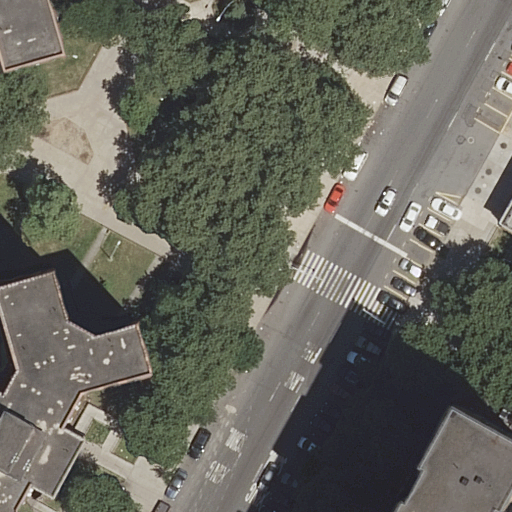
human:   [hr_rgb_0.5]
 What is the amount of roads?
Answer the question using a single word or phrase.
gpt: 9

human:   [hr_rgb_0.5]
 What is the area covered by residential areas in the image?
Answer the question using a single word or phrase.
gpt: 6978m2

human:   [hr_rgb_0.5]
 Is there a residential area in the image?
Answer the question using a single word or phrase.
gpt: yes

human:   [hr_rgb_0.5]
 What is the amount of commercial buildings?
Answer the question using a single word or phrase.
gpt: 0

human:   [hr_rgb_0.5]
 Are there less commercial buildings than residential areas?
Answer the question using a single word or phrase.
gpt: yes

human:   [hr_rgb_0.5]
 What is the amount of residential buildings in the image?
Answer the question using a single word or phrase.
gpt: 3

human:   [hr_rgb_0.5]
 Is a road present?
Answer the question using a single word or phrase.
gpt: yes

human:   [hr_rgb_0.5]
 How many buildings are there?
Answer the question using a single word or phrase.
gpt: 4

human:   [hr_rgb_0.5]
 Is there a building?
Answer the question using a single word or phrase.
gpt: yes

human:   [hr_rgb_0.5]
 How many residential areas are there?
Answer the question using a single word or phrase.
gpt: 2

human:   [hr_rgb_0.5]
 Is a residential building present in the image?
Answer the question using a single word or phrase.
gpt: yes

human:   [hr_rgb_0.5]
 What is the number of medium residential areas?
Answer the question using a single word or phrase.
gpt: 0

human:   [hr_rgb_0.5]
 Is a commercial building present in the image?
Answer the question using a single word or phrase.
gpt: no

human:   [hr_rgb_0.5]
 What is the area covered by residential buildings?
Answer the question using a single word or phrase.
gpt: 1226m2

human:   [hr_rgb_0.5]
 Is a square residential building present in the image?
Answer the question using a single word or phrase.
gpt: no

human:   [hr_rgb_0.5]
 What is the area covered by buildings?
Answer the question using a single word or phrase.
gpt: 1229m2

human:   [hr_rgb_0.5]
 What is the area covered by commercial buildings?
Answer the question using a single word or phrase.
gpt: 0m2

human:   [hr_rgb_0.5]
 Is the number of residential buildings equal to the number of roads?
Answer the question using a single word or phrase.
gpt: no

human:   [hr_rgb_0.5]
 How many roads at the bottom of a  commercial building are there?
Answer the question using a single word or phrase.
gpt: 0

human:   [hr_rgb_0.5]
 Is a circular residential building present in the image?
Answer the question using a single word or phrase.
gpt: no

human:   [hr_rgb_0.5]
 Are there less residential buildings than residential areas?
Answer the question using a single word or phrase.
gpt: no

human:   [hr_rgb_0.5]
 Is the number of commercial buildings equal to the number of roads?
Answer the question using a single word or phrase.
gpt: no

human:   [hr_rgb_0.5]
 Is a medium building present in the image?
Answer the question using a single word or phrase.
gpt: yes

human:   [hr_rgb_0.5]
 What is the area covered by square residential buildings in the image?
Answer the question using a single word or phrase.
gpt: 0m2

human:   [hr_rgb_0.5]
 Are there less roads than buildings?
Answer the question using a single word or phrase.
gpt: no

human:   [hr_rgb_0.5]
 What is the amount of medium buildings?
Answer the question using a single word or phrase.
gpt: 2

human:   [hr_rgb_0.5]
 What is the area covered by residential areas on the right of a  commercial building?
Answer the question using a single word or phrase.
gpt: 0m2

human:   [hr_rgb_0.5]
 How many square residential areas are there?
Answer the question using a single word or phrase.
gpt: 0

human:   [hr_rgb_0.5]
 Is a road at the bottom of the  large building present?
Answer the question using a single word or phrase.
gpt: no

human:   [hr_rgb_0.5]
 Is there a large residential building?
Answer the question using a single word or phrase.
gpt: yes

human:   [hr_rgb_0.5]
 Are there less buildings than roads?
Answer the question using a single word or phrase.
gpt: yes

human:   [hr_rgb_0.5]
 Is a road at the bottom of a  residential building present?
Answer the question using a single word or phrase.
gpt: yes

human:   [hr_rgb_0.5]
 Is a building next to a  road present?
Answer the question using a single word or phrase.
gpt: yes

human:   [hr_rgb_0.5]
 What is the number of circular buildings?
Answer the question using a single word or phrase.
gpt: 0

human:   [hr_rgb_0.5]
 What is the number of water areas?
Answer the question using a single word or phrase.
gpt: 0

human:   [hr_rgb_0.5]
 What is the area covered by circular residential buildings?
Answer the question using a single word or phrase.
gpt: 0m2

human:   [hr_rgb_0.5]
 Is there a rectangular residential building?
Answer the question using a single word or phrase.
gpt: yes

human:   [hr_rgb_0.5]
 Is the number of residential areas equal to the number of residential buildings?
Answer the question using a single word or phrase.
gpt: no

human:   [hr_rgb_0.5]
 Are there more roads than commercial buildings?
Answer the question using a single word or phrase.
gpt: yes

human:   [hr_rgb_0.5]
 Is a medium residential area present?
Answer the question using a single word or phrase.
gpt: no

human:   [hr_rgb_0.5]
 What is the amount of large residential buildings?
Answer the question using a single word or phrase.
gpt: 1

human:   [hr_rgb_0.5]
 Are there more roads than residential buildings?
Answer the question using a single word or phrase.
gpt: yes

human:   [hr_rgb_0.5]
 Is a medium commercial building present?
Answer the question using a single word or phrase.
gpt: no

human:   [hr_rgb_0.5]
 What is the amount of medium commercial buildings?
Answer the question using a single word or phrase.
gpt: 0

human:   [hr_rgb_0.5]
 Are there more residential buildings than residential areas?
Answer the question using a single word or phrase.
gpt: yes

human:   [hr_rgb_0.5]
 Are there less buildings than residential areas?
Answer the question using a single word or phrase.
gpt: no

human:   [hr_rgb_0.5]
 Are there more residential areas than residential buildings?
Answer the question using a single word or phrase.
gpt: no

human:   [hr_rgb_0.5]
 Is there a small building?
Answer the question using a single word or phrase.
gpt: yes

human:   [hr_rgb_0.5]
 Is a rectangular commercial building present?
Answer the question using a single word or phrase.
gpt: no

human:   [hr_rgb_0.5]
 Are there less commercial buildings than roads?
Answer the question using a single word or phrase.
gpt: yes

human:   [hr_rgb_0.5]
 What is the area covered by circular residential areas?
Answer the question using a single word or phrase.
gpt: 0m2

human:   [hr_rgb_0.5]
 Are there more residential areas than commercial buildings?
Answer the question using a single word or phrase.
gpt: yes

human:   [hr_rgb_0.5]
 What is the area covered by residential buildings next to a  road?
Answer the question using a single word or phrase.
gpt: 1226m2

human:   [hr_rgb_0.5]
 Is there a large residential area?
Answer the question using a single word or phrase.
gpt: yes

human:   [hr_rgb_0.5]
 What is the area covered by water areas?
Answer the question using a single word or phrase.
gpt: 0m2

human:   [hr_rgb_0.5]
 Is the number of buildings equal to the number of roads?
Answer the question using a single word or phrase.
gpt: no

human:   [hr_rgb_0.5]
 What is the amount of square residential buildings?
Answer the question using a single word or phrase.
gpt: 0

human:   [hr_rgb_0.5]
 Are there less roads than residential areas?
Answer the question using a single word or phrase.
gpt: no

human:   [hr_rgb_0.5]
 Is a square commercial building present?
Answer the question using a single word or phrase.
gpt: no

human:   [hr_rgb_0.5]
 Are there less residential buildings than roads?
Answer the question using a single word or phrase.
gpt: yes

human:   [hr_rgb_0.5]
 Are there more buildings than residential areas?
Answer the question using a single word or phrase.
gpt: yes

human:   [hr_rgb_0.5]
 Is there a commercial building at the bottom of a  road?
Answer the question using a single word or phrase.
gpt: no

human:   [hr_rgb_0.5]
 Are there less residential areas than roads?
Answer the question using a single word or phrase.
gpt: yes

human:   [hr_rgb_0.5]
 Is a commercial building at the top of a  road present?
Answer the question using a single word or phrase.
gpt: no